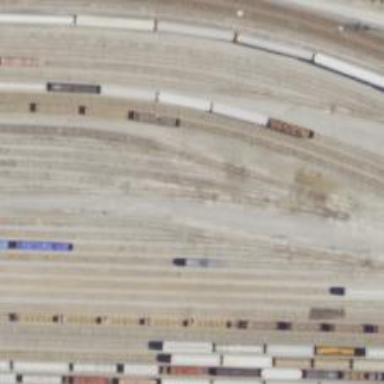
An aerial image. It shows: Railway yard in service.